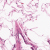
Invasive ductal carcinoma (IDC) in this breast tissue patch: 0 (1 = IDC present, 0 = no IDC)